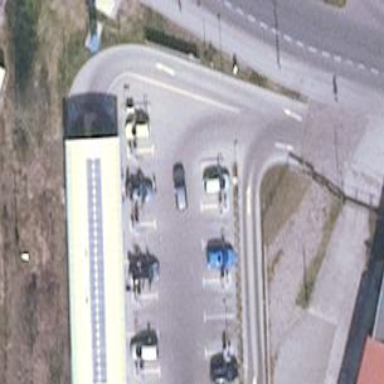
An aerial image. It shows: Paved parking area.